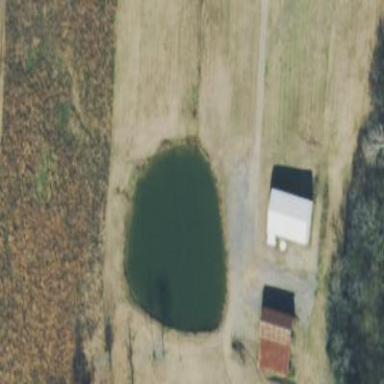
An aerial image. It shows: Peaceful pond surrounded by nature.